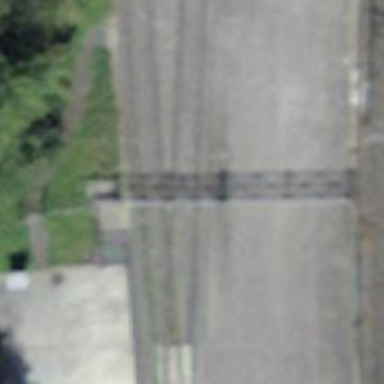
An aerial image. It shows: Disused railway spur with one track.